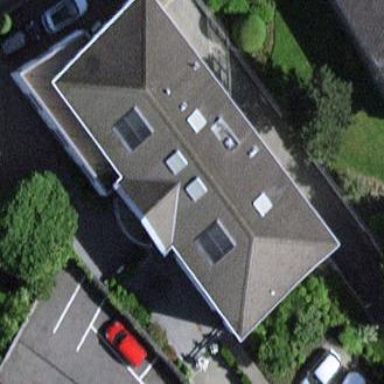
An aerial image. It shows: Residential building with hipped grey roof.